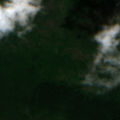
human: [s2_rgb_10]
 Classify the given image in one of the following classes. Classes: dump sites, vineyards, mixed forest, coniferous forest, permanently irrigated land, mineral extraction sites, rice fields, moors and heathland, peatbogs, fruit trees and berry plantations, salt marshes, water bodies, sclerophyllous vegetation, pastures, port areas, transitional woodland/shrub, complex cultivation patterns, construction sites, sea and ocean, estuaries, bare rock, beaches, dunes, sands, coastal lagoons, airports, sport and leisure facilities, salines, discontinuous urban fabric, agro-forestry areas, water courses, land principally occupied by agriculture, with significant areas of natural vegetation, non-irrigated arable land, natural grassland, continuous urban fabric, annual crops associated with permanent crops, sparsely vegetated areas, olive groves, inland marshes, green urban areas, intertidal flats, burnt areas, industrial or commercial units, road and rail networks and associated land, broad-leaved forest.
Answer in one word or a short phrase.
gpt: broad-leaved forest, natural grassland, transitional woodland/shrub